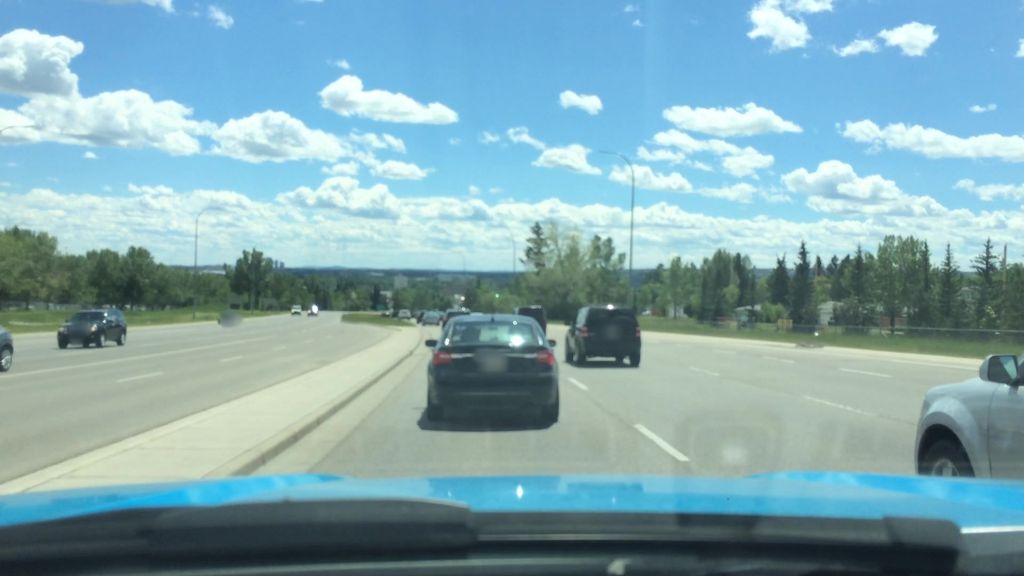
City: calgary